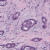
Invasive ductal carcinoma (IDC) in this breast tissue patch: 1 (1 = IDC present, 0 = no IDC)